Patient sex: M
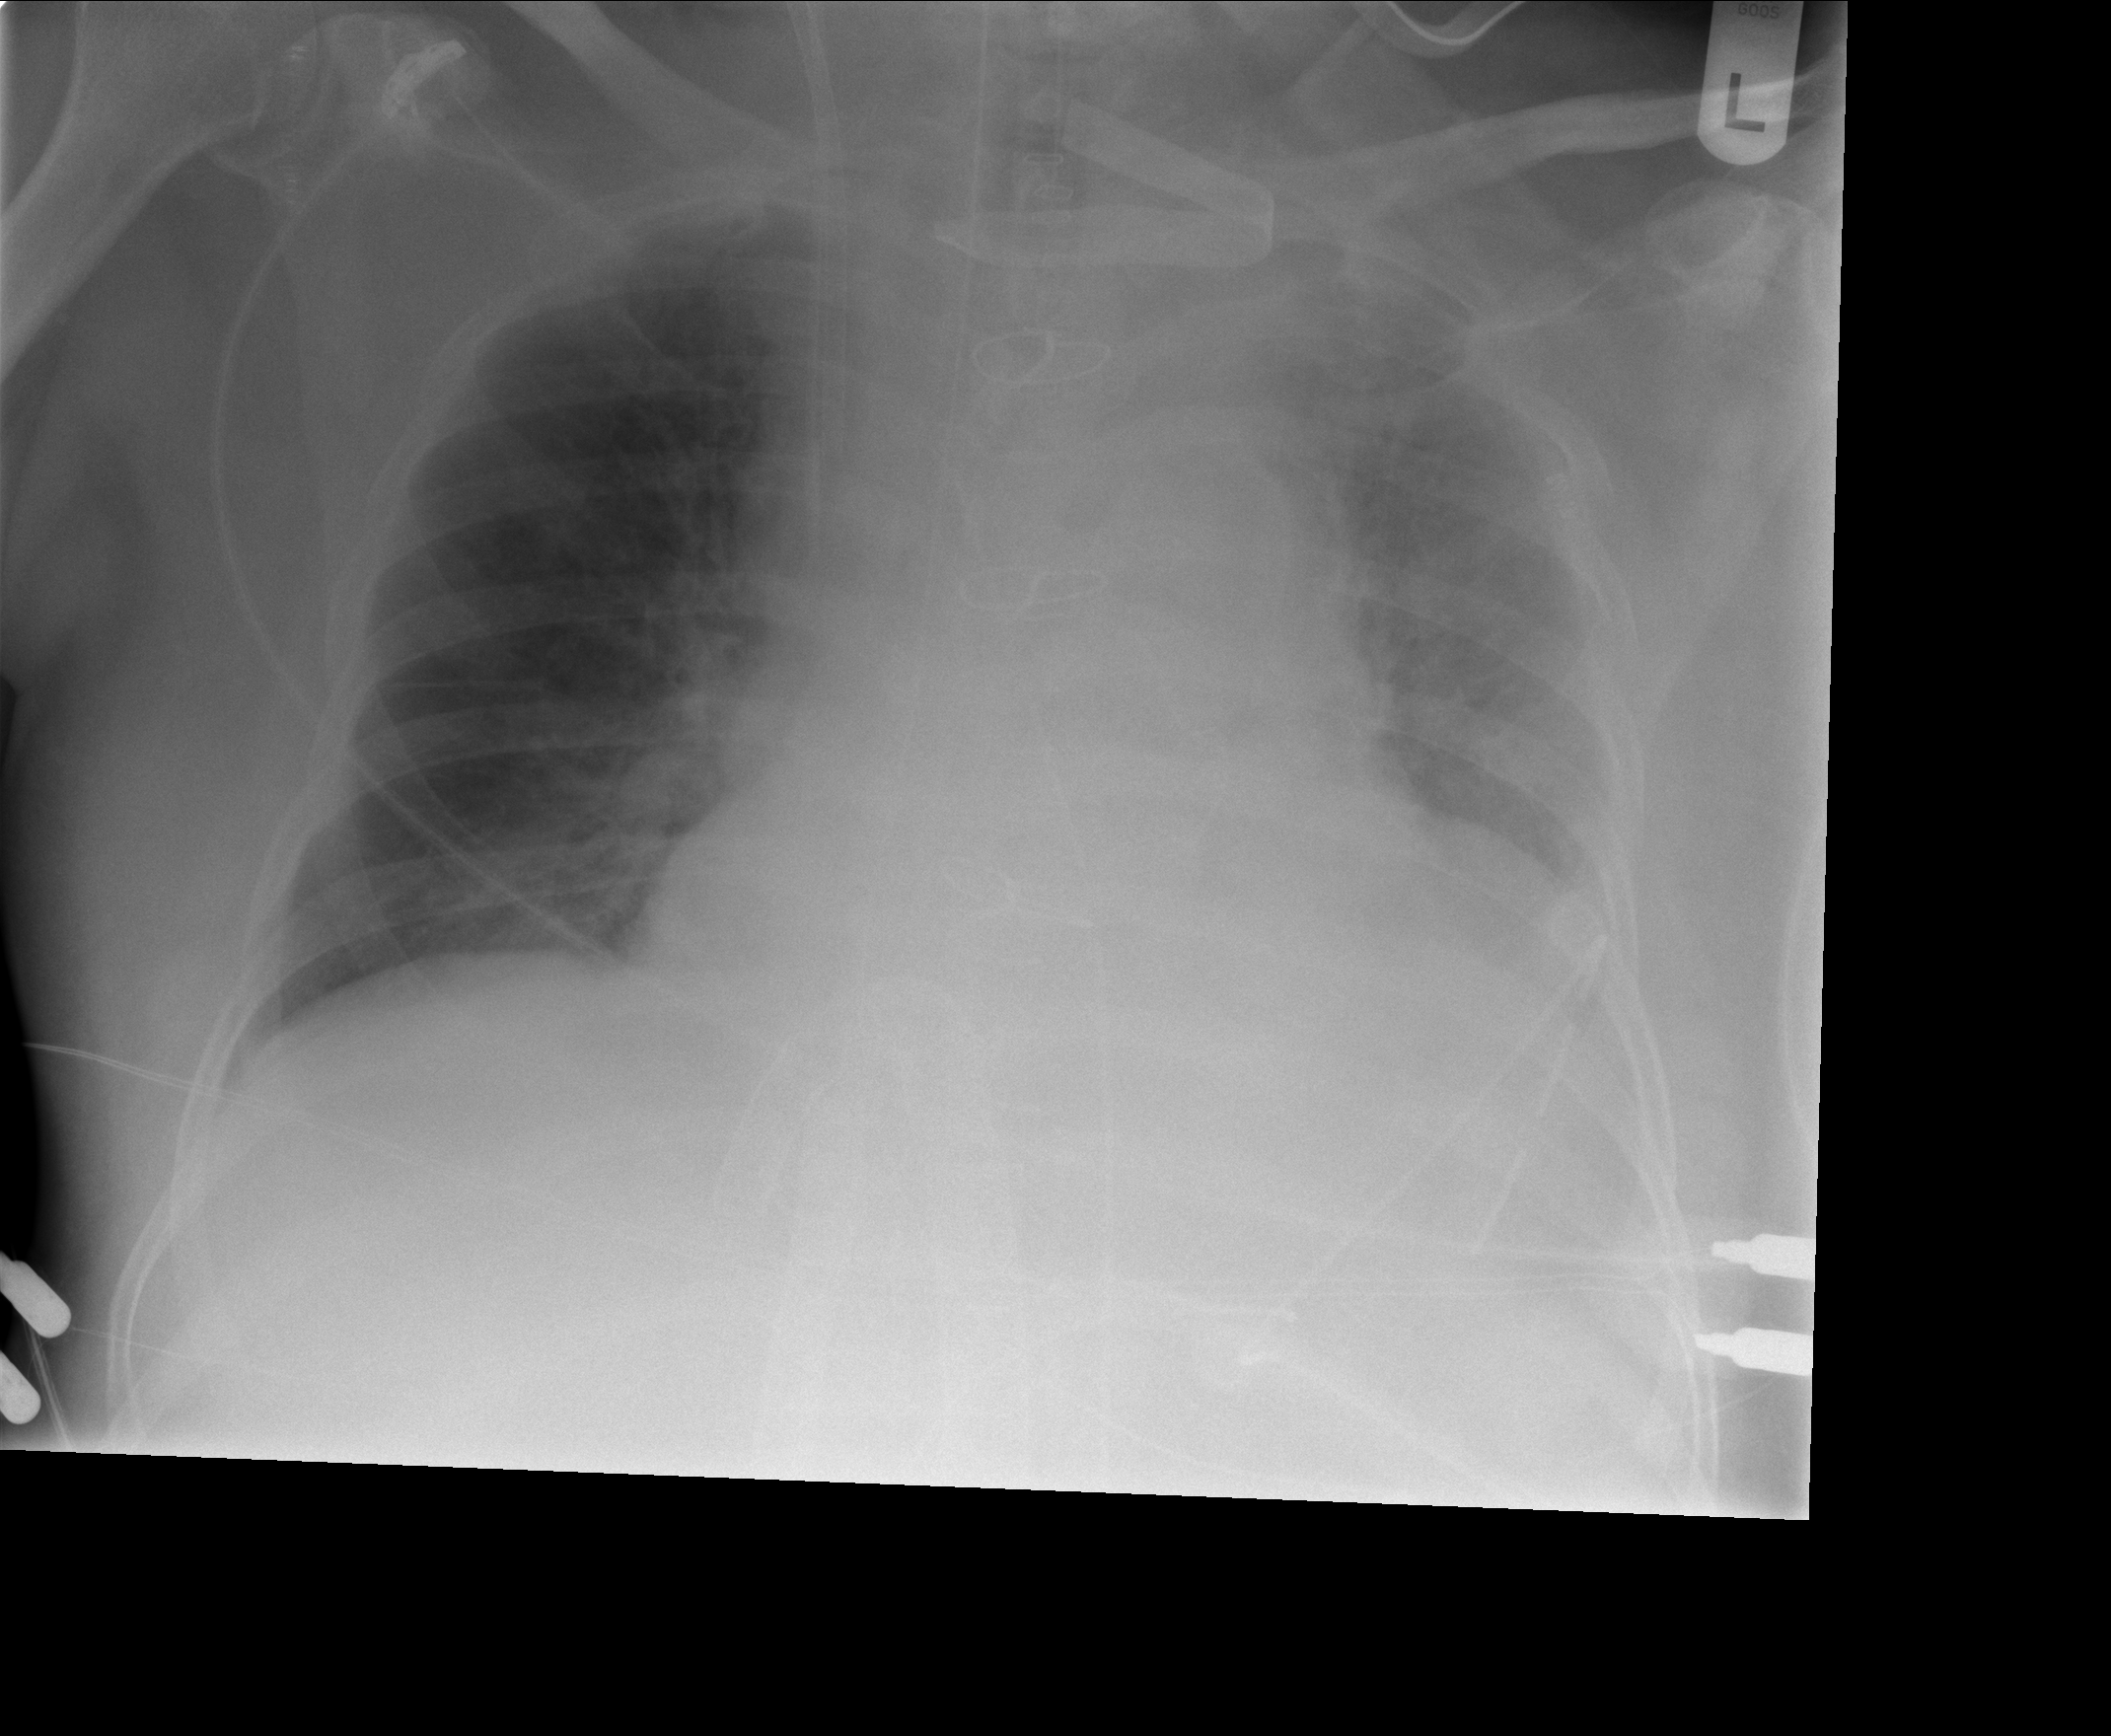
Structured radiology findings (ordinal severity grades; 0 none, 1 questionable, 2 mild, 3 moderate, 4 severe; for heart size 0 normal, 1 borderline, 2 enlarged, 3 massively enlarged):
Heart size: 2
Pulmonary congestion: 0
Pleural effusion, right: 0
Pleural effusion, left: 3
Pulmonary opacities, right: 0
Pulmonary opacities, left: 0
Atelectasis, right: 0
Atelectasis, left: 2